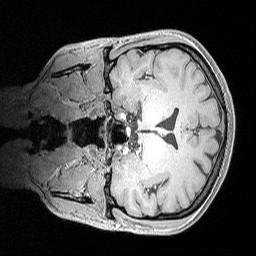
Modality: MP2RAGE
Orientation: coronal
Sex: female
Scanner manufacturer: siemens
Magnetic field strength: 3 T
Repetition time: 5 s
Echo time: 0.00292 s